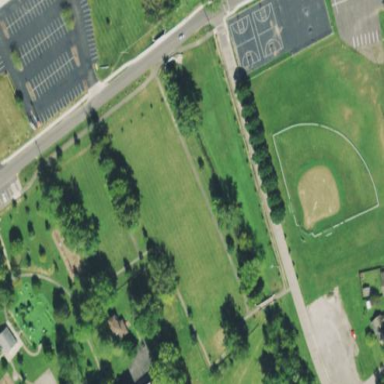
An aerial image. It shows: Park.